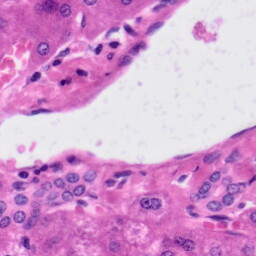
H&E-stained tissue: Liver